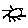
Label: sun